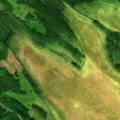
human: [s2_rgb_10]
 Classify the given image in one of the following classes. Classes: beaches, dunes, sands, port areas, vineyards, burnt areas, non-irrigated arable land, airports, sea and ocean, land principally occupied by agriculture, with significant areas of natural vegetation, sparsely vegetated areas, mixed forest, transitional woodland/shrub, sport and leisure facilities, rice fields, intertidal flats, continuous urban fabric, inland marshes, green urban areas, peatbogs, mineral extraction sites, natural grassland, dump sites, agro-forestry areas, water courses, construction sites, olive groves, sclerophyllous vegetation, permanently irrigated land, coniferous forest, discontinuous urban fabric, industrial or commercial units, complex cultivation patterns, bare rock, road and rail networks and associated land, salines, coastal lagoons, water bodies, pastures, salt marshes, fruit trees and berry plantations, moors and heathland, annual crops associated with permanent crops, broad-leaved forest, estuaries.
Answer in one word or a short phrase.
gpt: coniferous forest, mixed forest, transitional woodland/shrub, peatbogs